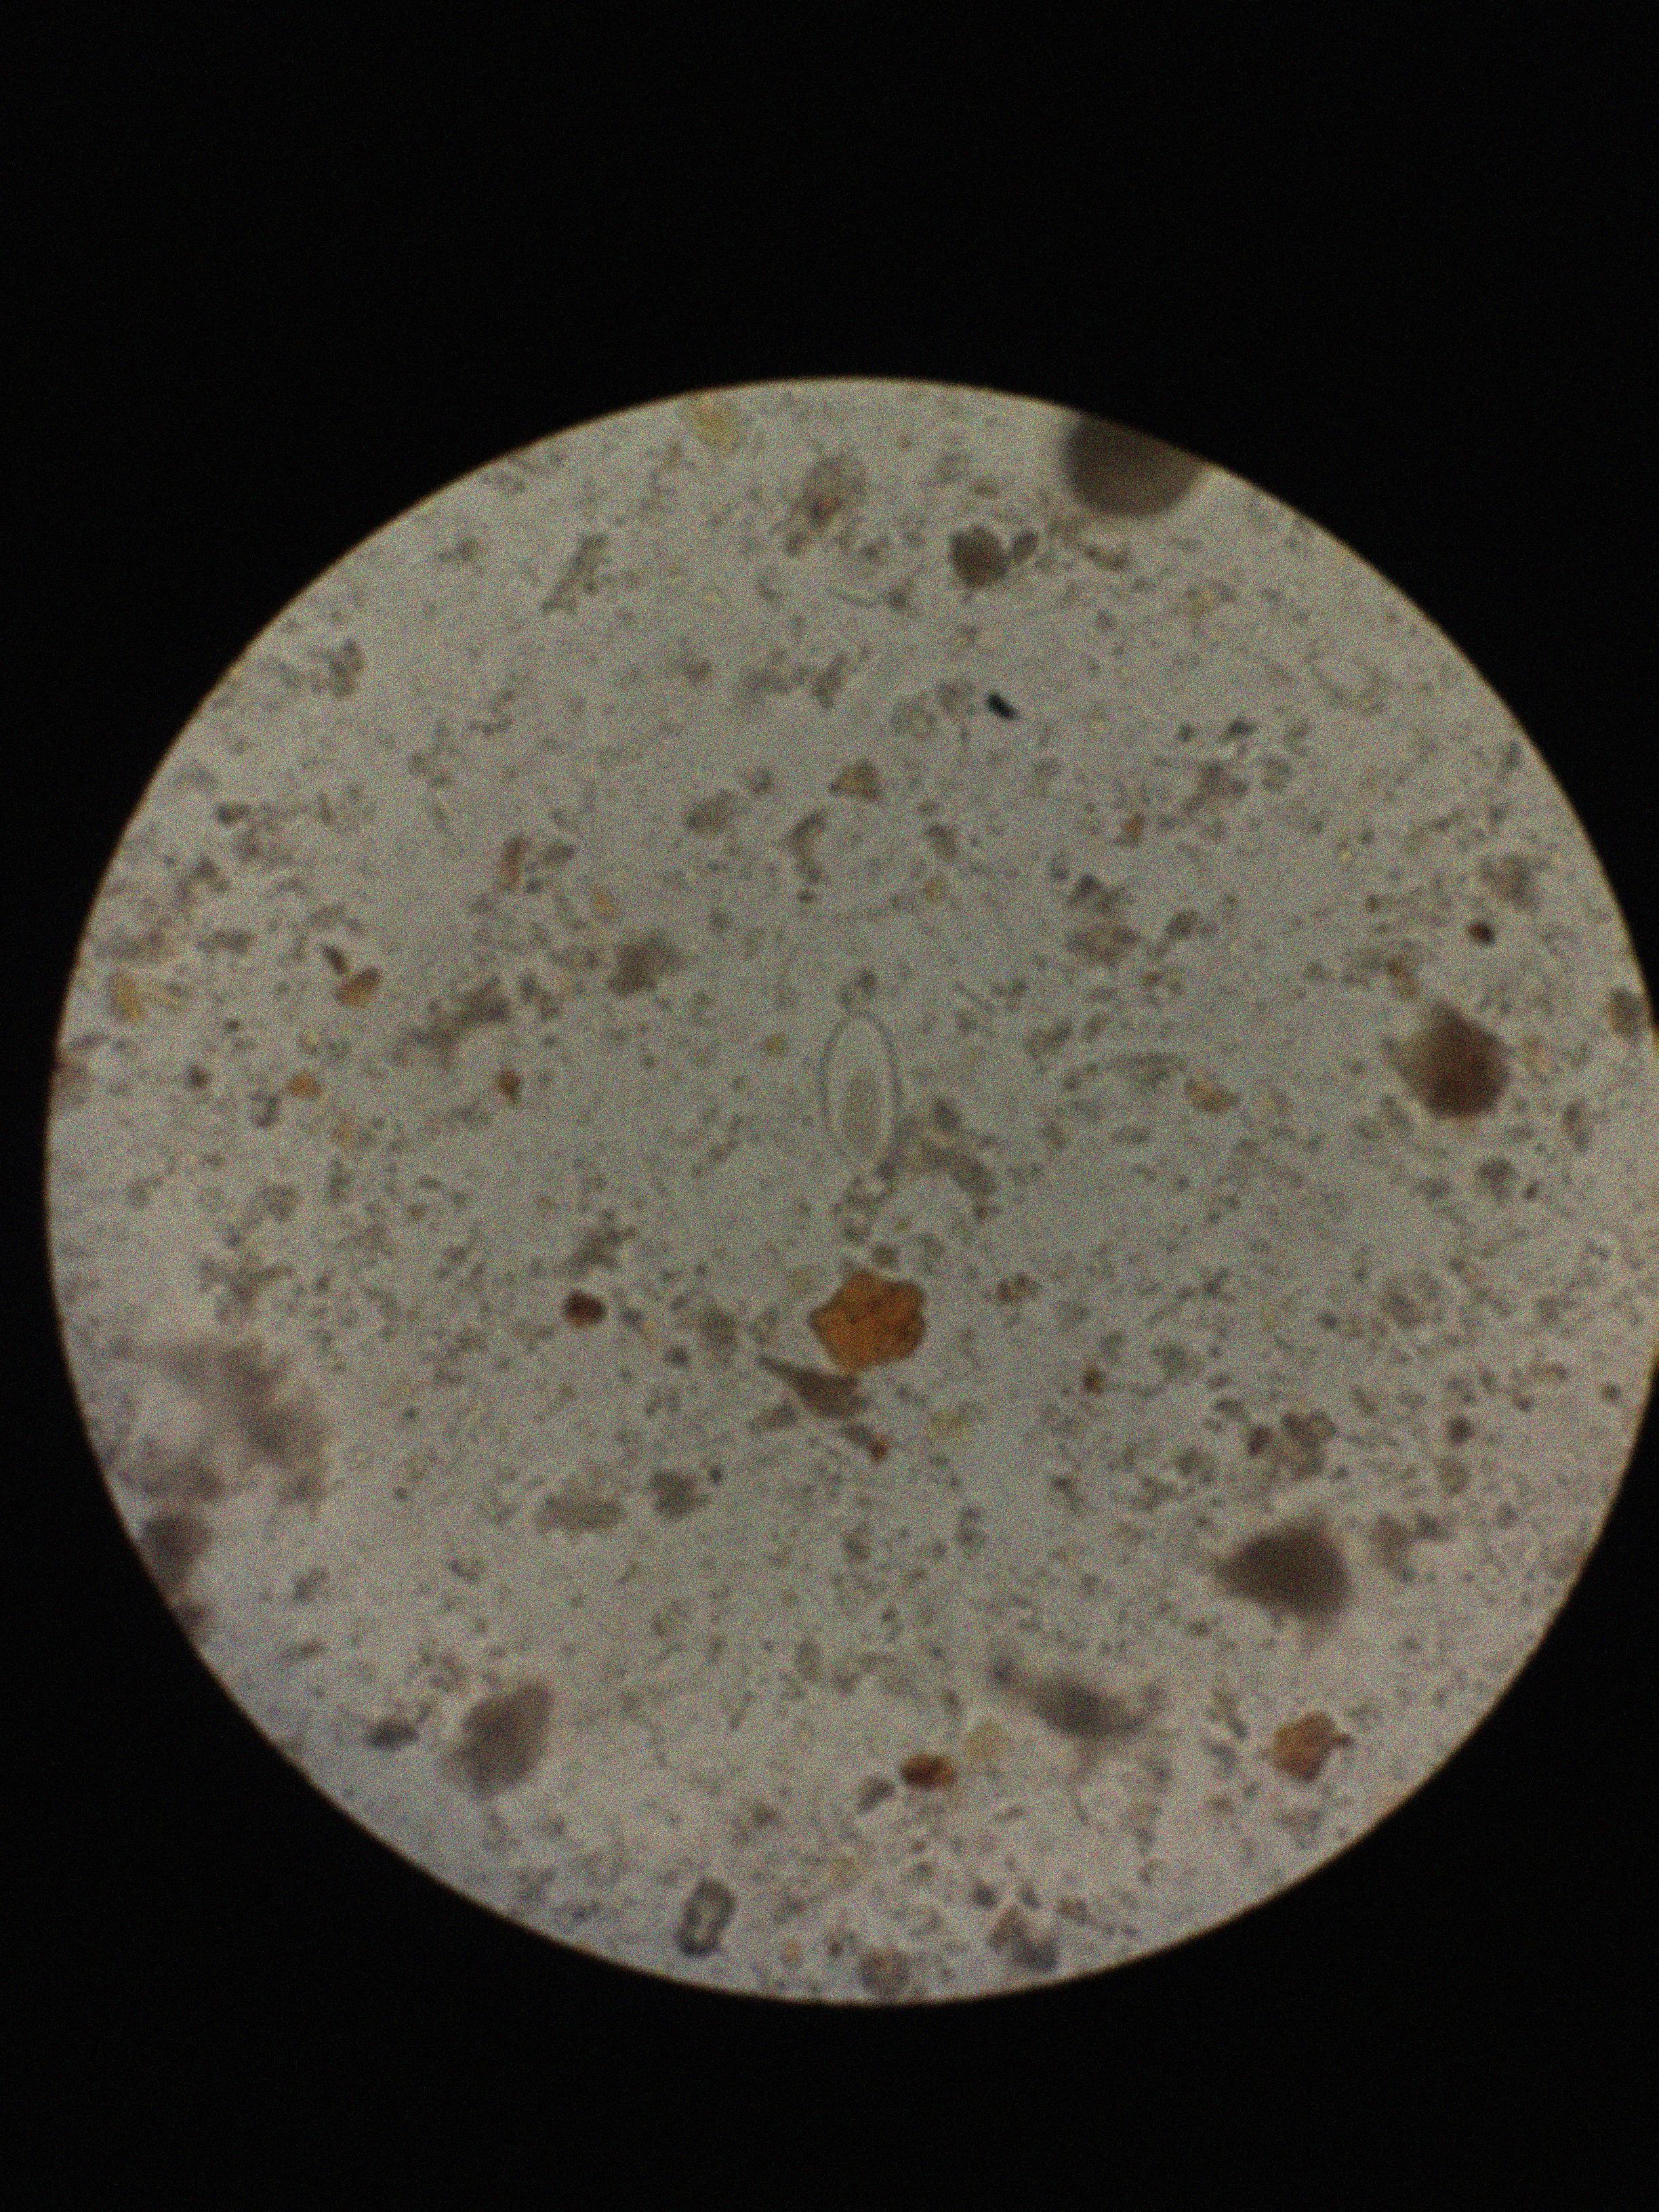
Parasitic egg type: Enterobius vermicularis